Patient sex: F
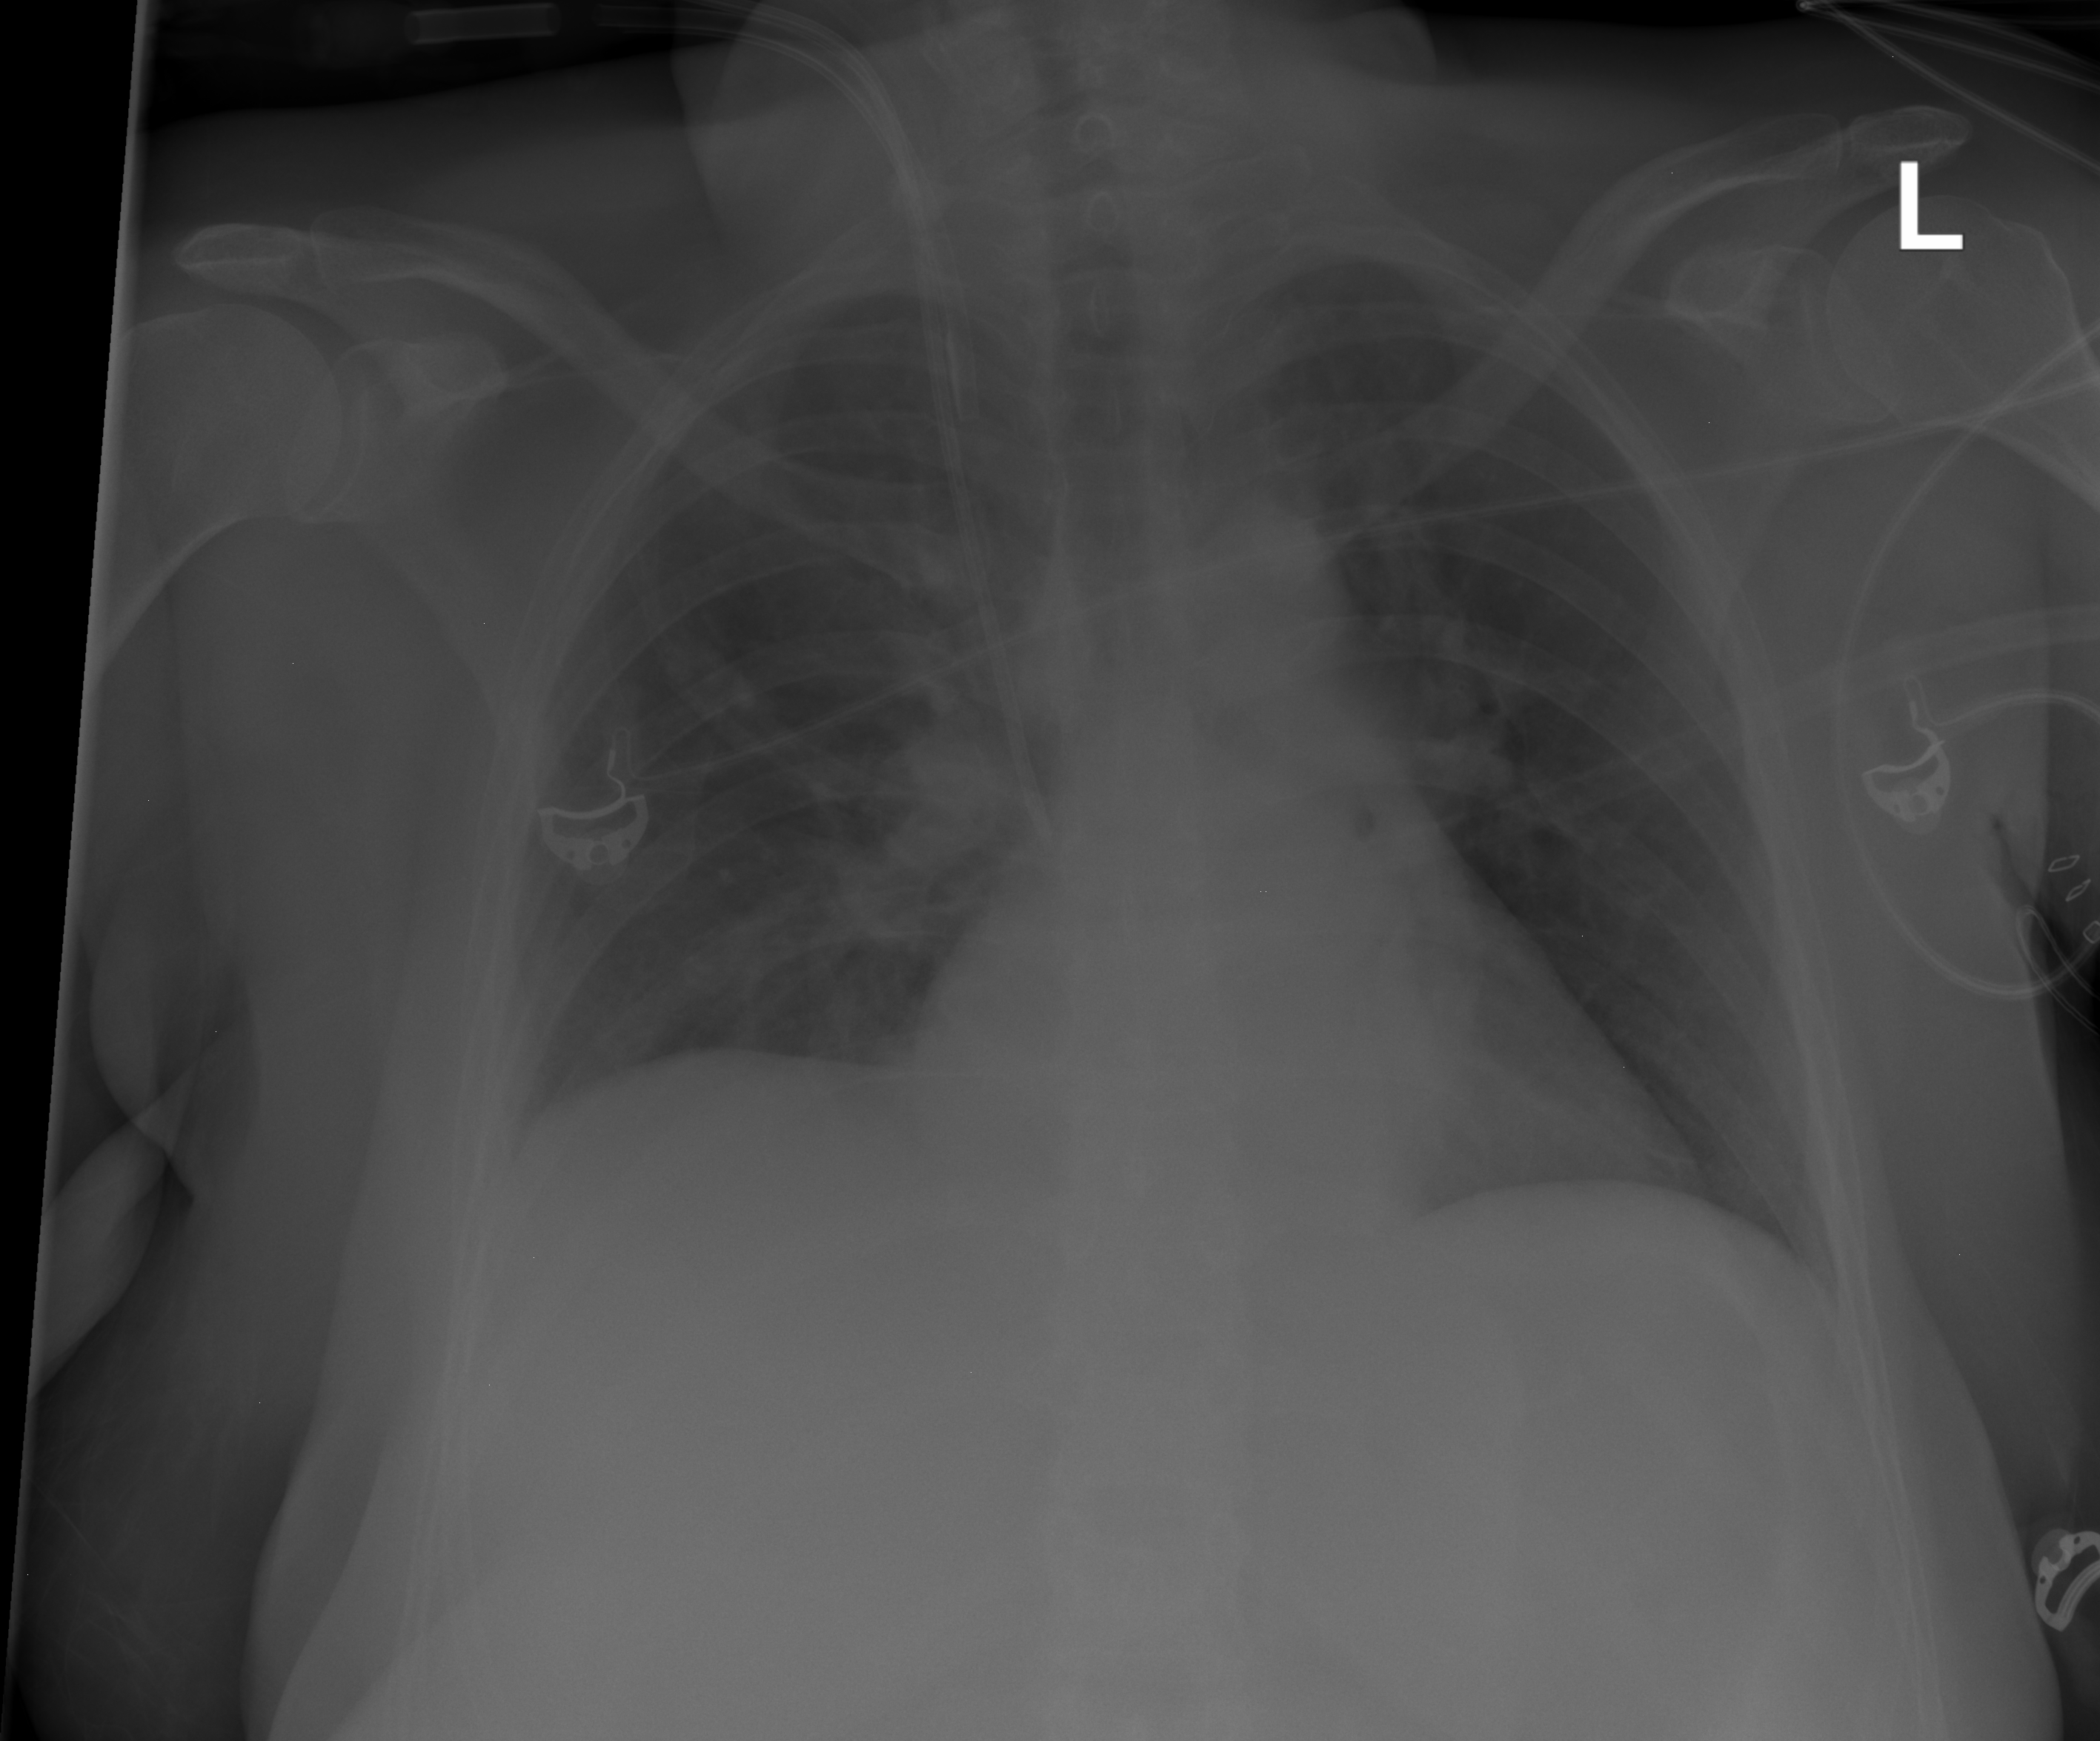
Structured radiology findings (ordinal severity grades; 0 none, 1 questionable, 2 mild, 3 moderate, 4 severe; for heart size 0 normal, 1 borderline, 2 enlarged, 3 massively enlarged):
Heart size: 0
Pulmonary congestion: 1
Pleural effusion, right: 0
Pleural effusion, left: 0
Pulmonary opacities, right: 1
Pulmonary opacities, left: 1
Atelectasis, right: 0
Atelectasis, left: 0